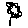
Label: flower